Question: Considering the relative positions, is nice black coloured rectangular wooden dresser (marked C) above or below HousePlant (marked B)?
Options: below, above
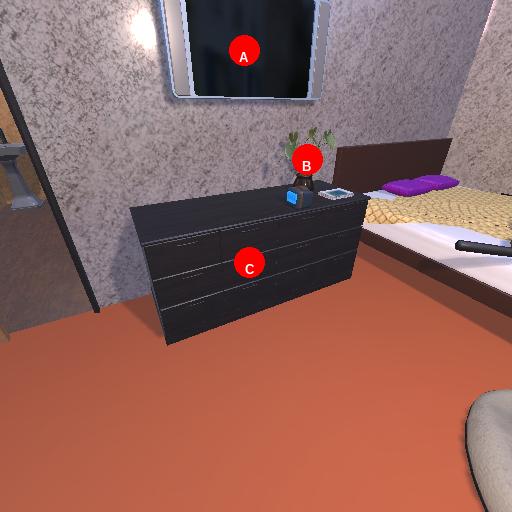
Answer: below